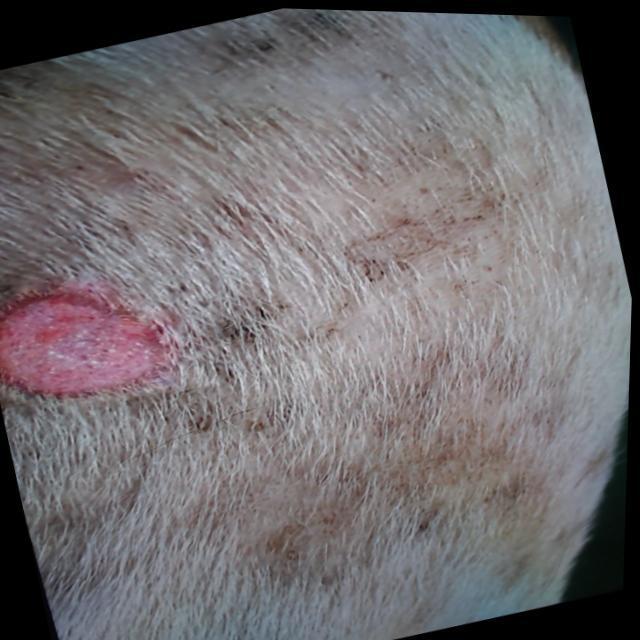
Canine ringworm (Dermatophytosis) — fungal infection caused by Microsporum or Trichophyton. Presents with circular alopecia, scaling, crusting, and broken hairs.